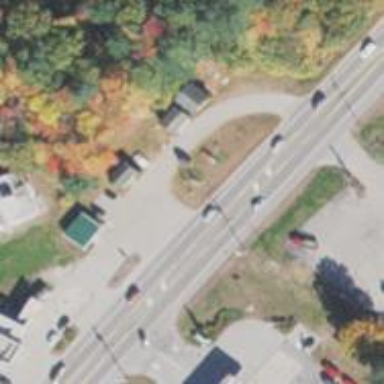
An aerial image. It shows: Asphalt driveway used as service road.